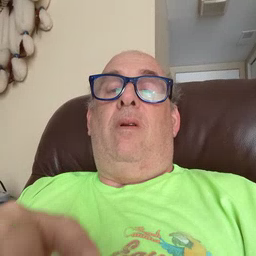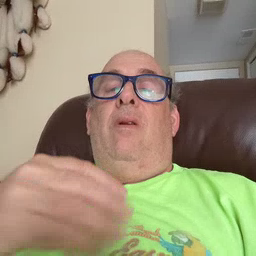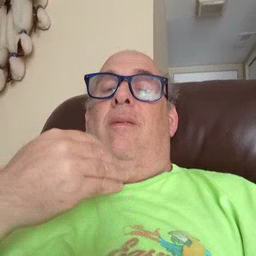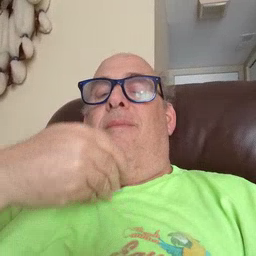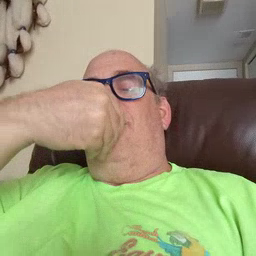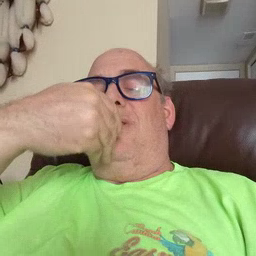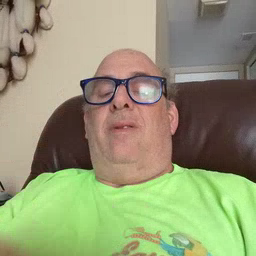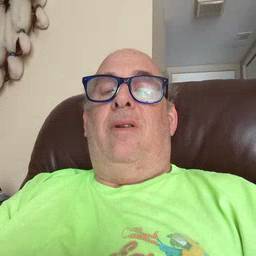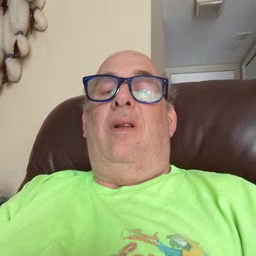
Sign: pizza